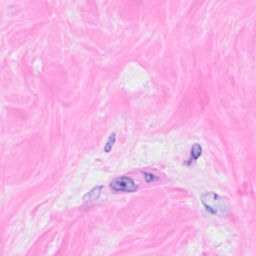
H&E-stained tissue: Breast